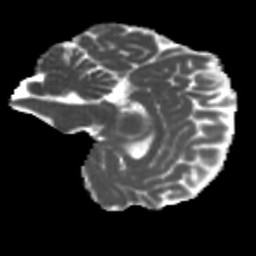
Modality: MD
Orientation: sagittal
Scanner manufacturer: siemens
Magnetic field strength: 3 T
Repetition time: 4 s
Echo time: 0.0594 s